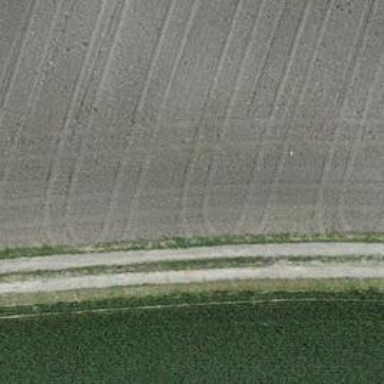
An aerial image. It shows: Track with grade 3 tracktype.